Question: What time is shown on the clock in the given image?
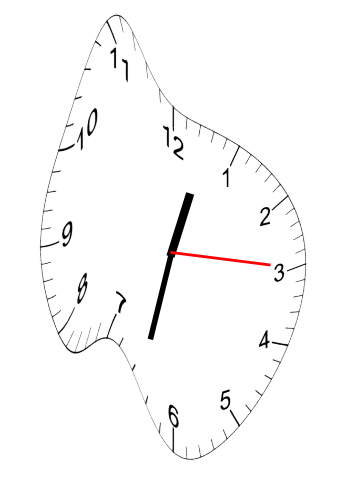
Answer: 12:32:15